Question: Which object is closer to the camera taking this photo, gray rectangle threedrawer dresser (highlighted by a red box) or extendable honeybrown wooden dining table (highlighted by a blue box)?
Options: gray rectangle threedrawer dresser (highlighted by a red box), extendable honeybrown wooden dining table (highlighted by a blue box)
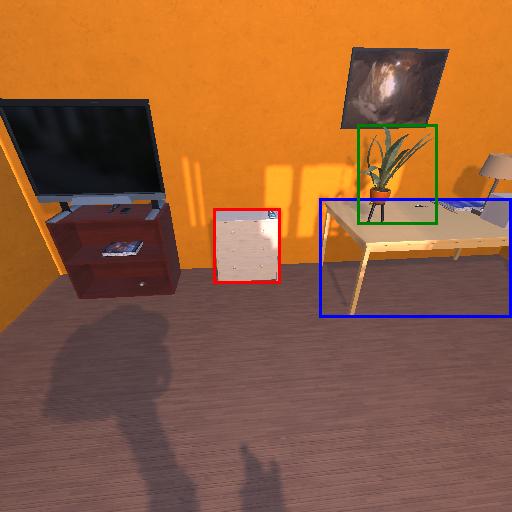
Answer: gray rectangle threedrawer dresser (highlighted by a red box)